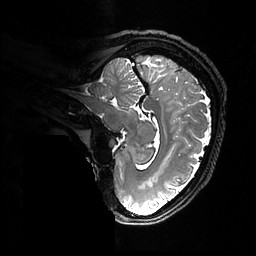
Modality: T2w
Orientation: sagittal
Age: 23
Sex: female
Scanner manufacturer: ge
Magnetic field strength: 3 T
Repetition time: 3.202 s
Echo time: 0.06582 s